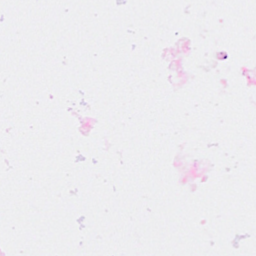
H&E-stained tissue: Breast